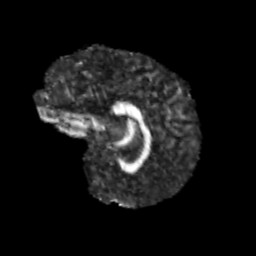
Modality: FA
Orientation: sagittal
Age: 10
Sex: male
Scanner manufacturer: siemens
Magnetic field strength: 3 T
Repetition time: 3.8 s
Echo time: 0.07 s